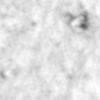
Label: no_change